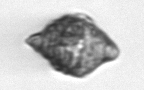
Label: Kryptoperidinium_triquetrum